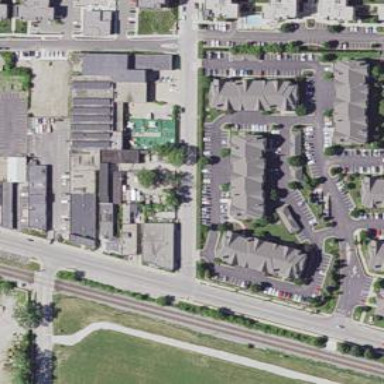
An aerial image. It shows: Commercial area.